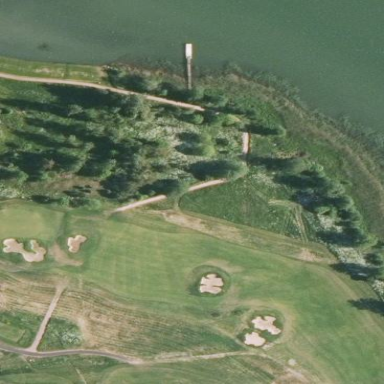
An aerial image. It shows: Scenic golf fairway.